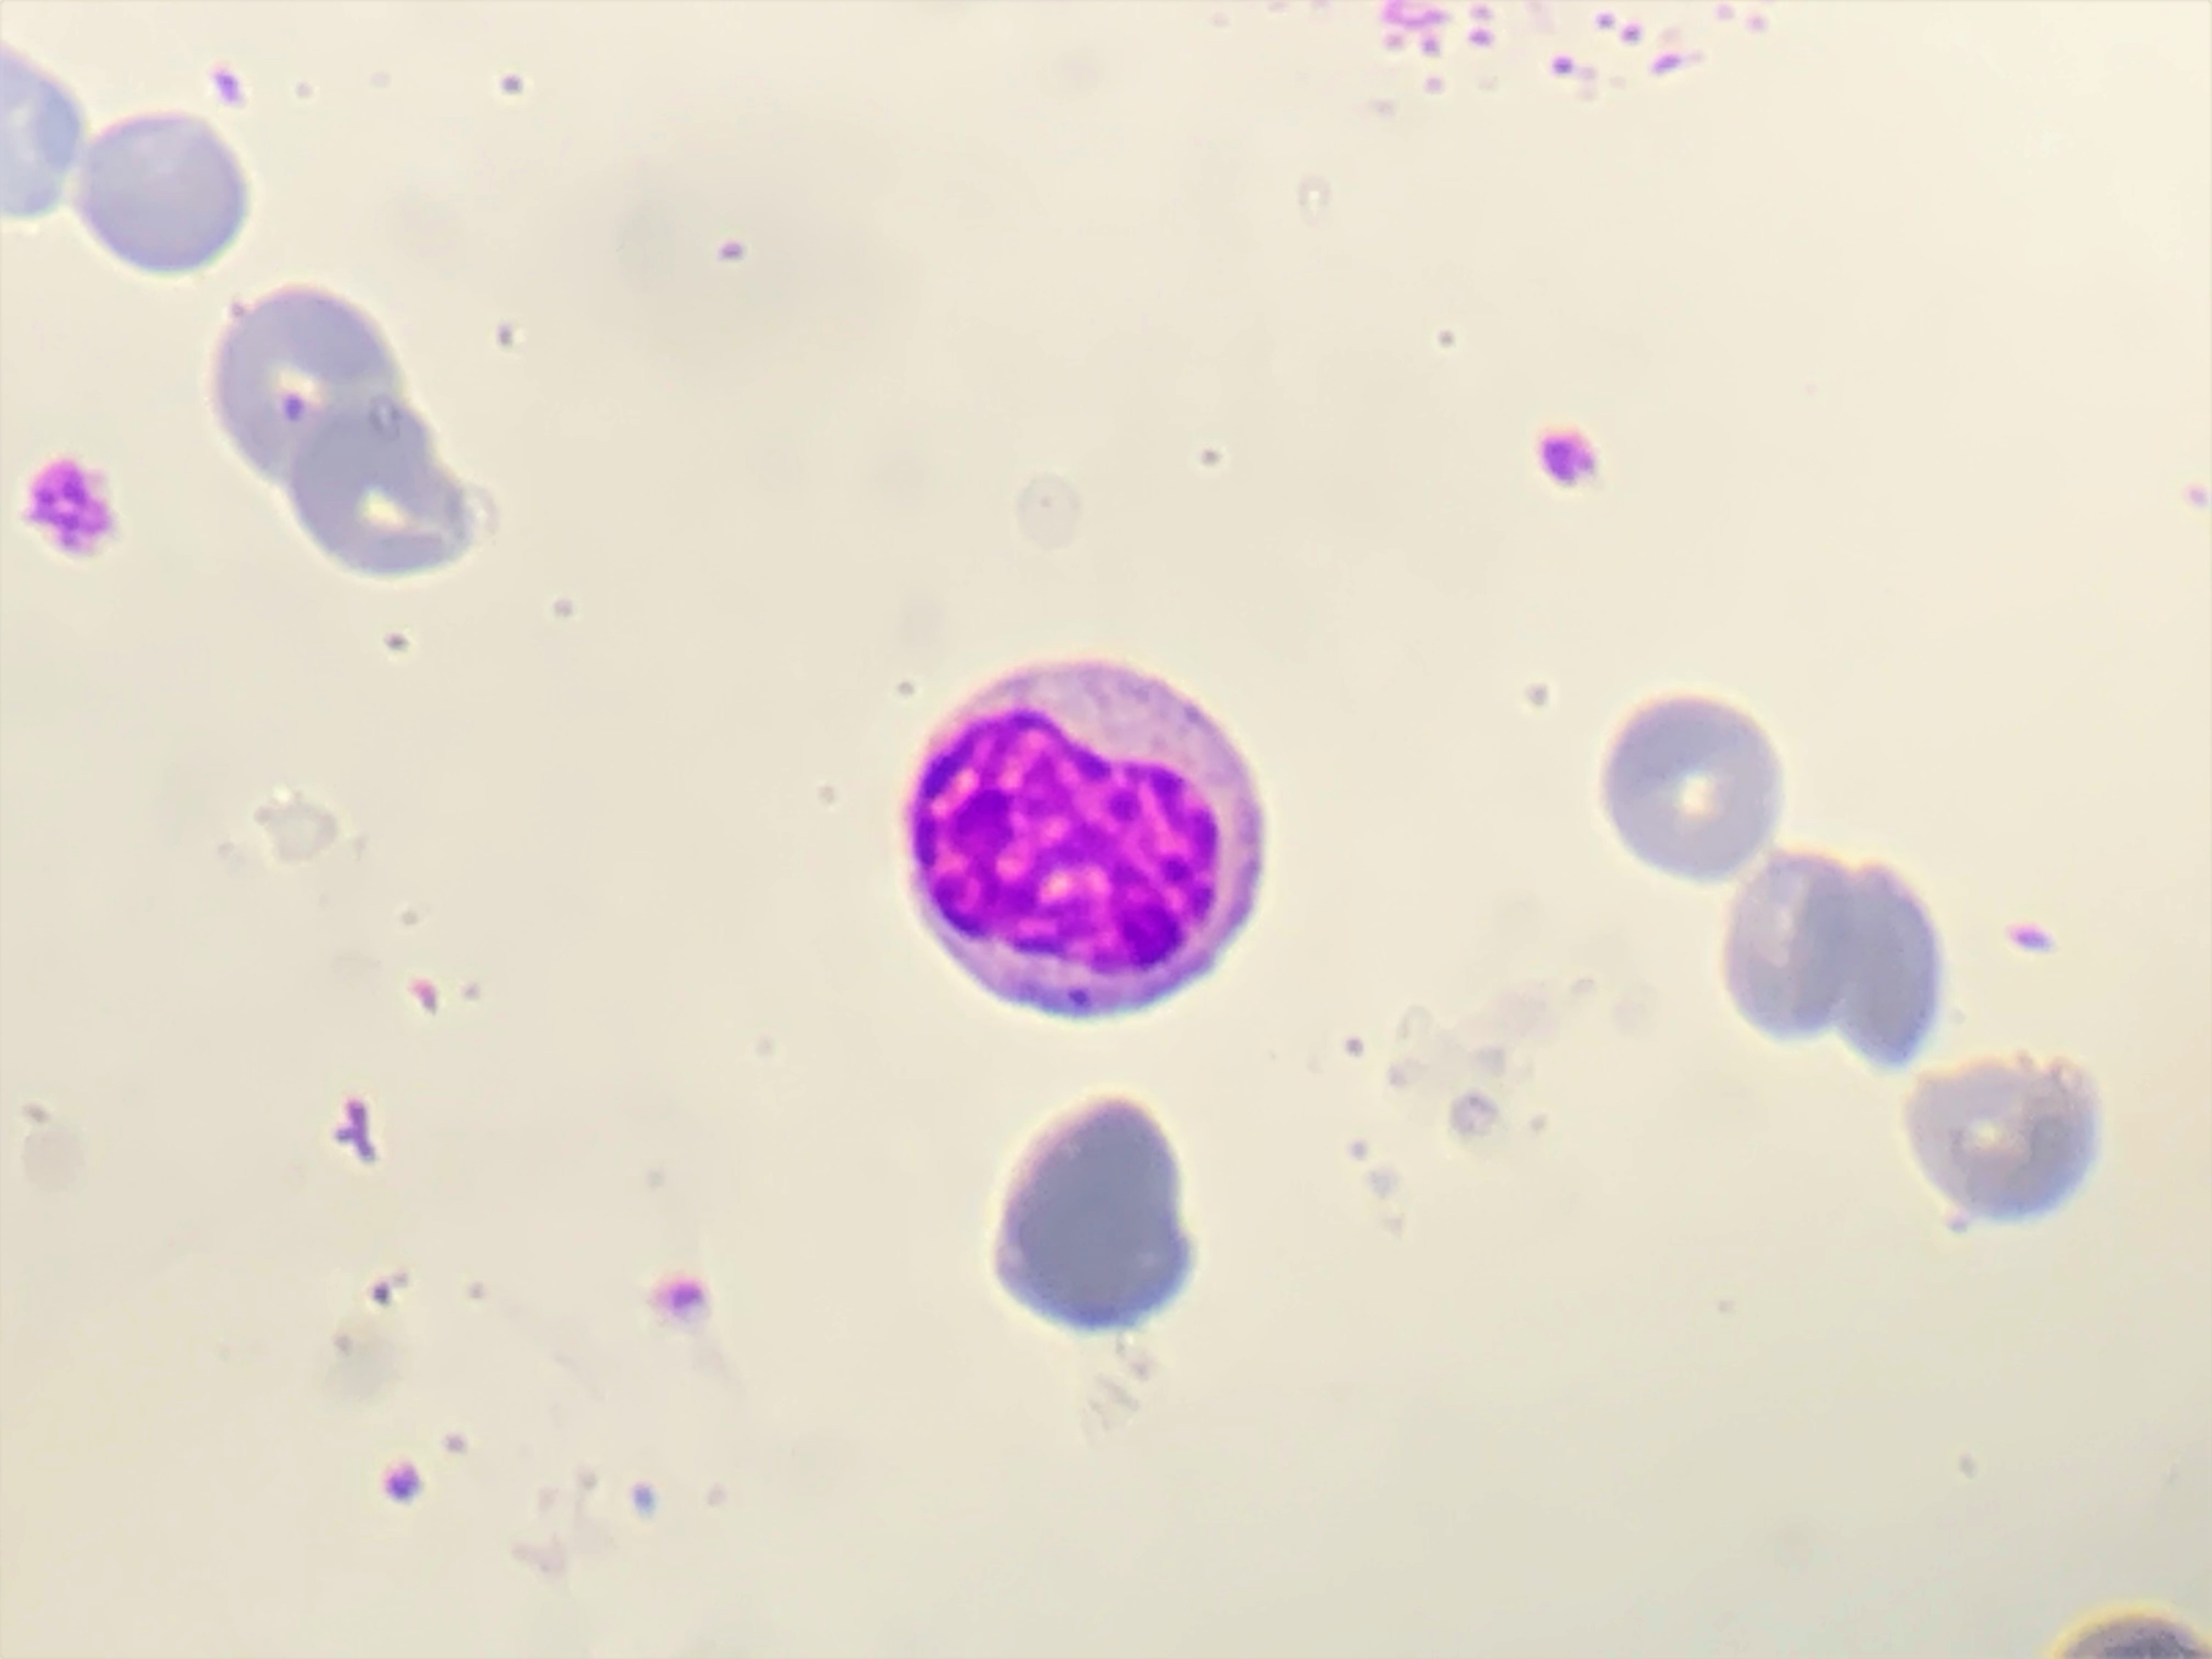
Cell type: METAMYELOCYTES